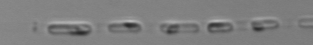
Label: Skeletonema